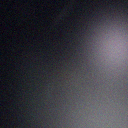
Screen state: off